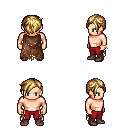
a pixel art fantasy rpg character, male body template, human, light skin, brown tattered cape, red pants, blonde pixie cut hairstyle, bracelets, maroon shoes, four views (front, back, left, right), 2x2 character sprite sheet, small pixel art, hard edges, no anti-aliasing